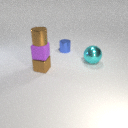
small brown metal cylinder above small brown metal cube